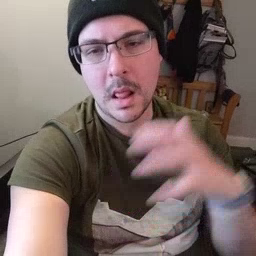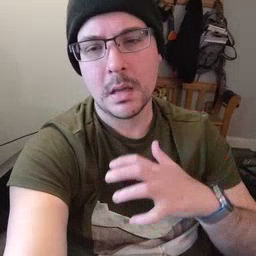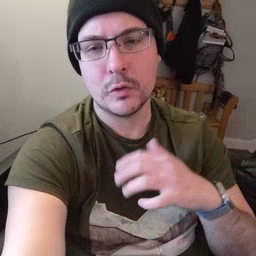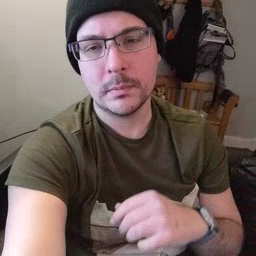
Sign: alligator